Question: How I can edit width and height? In the right side I have:
'''
element.style {
width:475px;
height:713px;
}
'''
I'm trying to put in CSS but it does not work:
'''
canvas {
width:400px;
height:400px;
}
'''
Here is a screenshot of my problem and I want to make width and height 400px:

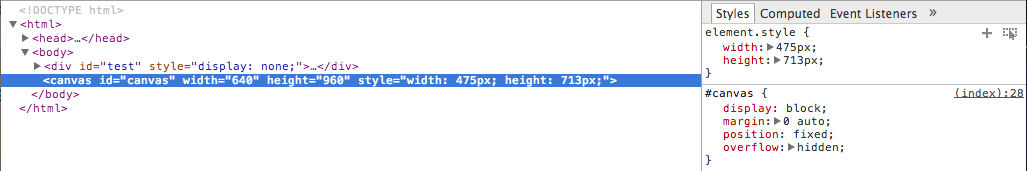
Answer: Remove the inline style being applied to the canvas element. This will override your CSS file because it is directly on the element. Check out this fiddle for a better understanding of how CSS cascades: <URL>
You will notice that only one of the canvas elements is resized by the CSS "file" this is because the other element has CSS inlined on the element itself.
Think of it like this... the first thing the browser will do is check the default styles for a canvas element and apply them. Then it will look at all the styles declared in CSS files and in '<style>' declarations and apply those styles... then it will look at the element itself for any 'style=""'and apply those styles.